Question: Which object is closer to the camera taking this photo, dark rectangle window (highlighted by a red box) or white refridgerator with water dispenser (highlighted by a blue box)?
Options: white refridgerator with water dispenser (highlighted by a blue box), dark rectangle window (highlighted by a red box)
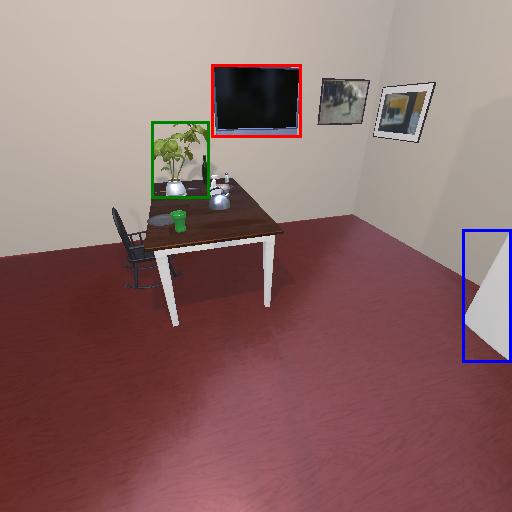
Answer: white refridgerator with water dispenser (highlighted by a blue box)